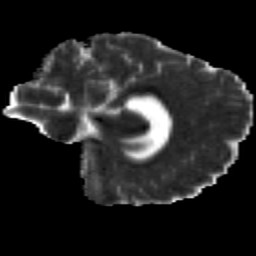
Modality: MD
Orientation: sagittal
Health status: healthy
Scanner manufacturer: siemens
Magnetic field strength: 3 T
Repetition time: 12 s
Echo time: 0.092 s